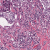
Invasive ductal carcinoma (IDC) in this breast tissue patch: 1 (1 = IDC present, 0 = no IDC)